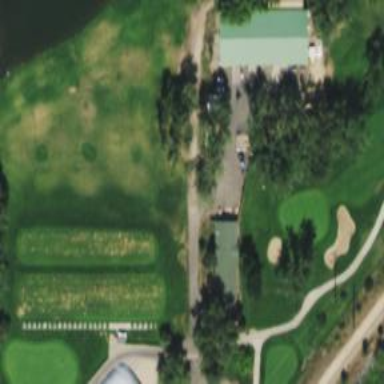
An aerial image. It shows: Grassy area designated as driving range for golf.